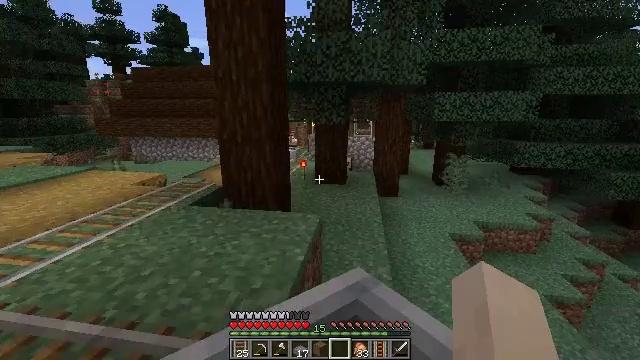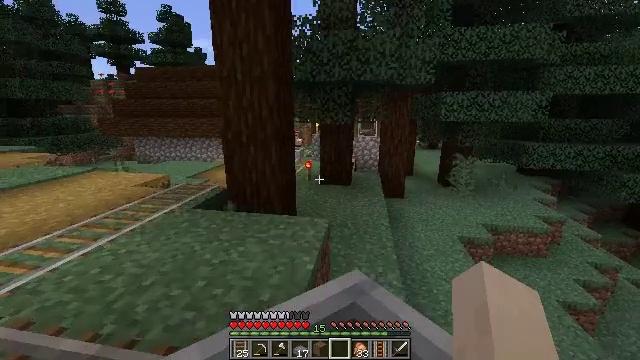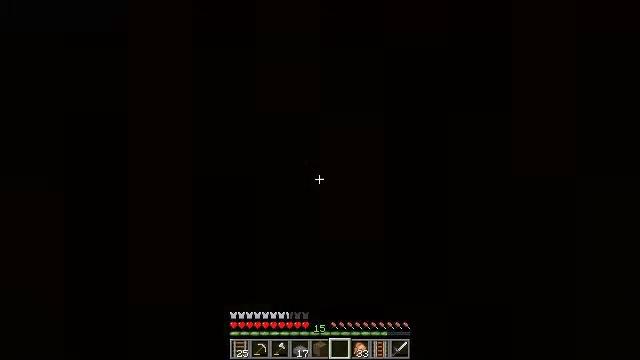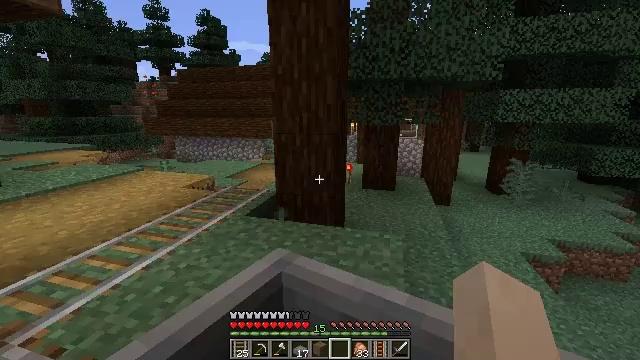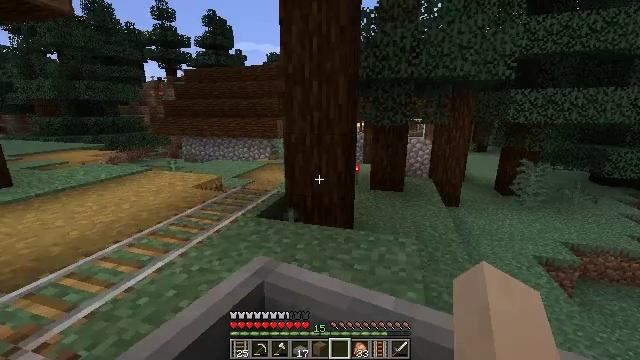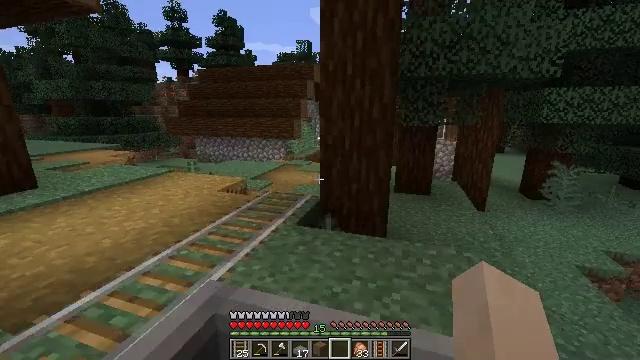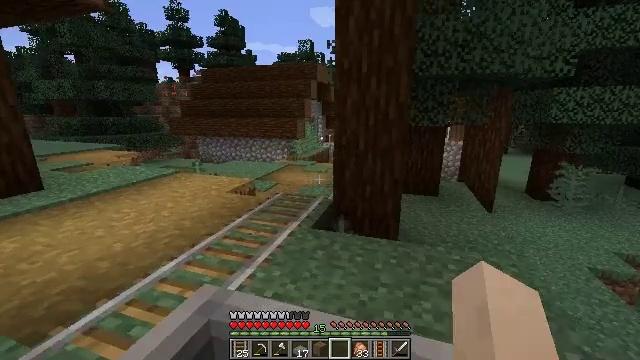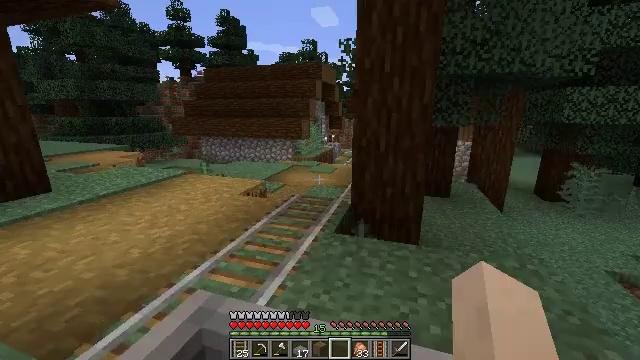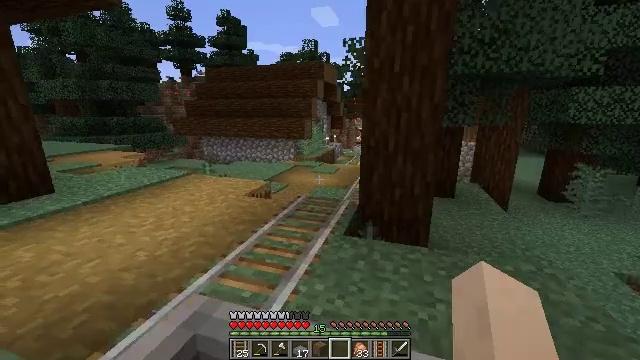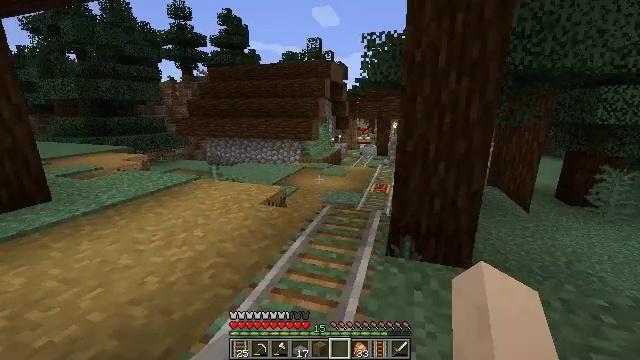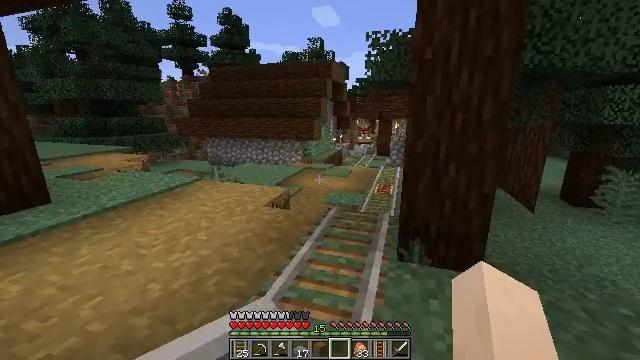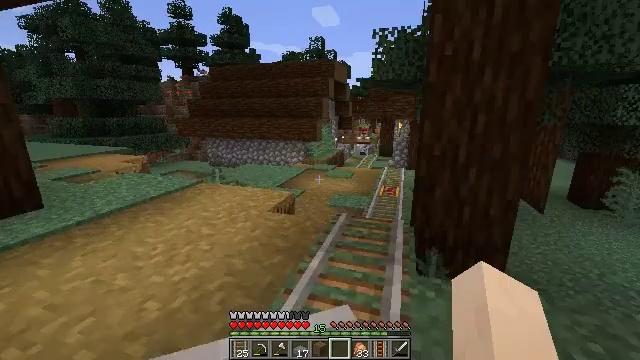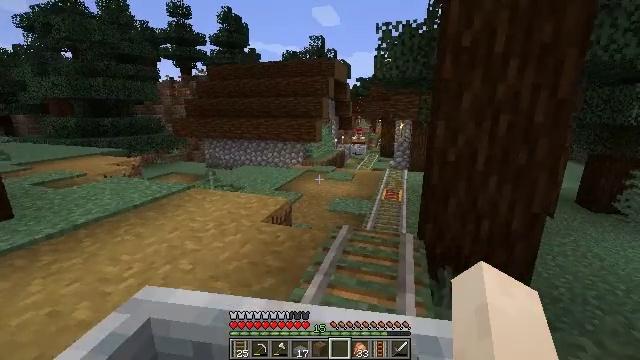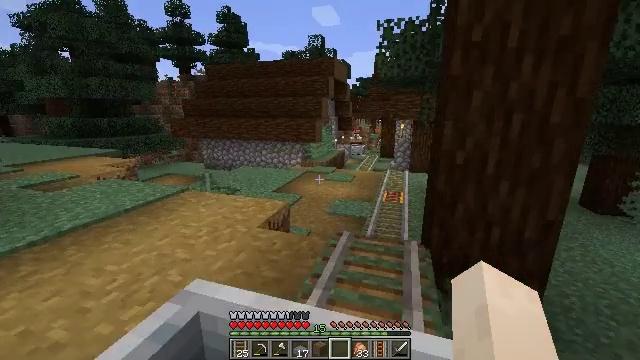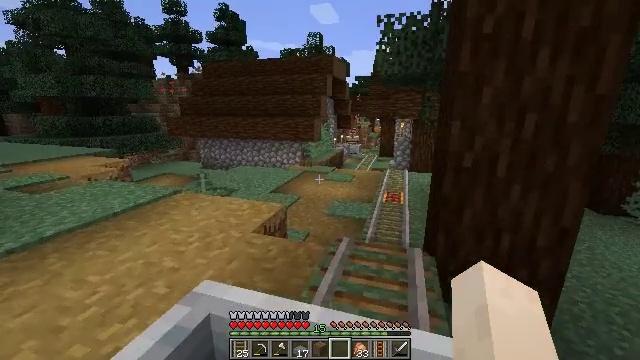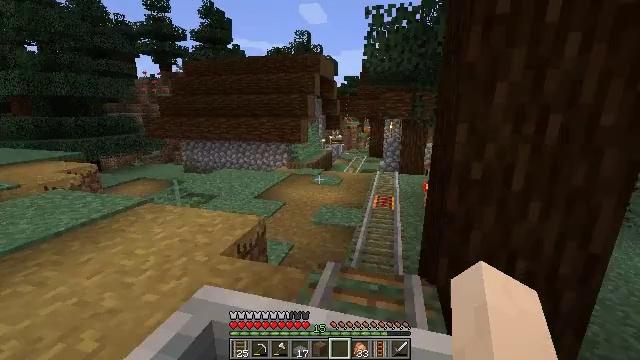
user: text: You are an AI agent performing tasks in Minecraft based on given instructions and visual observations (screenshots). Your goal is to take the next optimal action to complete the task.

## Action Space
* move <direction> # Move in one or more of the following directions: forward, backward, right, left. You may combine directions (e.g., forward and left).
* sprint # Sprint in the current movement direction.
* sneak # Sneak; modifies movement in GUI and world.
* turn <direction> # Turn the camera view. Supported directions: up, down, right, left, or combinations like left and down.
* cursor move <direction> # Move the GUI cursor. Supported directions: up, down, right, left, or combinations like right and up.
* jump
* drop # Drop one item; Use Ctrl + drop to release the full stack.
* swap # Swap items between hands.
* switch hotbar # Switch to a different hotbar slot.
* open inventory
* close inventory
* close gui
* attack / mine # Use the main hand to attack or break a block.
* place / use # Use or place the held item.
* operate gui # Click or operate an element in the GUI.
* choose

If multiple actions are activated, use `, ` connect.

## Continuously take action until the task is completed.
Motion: motion action
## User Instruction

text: Gather the rail for future use.
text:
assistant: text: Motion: turn left
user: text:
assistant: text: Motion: turn left
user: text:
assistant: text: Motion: turn left
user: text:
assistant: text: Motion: turn left
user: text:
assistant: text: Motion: no_op
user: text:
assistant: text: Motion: no_op
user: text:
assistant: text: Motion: no_op
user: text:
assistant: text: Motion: no_op
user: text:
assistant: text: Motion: no_op
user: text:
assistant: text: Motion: no_op
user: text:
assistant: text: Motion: no_op
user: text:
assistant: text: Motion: no_op
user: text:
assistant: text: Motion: no_op
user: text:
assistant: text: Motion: turn right
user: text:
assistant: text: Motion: no_op
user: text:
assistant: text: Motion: no_op
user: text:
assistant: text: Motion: no_op
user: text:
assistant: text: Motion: no_op
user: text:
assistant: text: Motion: no_op
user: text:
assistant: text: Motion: no_op
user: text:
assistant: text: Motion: no_op
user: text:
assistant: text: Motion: no_op
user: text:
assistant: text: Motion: no_op
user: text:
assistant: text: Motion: no_op
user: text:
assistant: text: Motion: no_op
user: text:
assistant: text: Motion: no_op
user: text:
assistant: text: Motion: no_op
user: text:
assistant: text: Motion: no_op
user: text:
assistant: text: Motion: no_op
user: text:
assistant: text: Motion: no_op